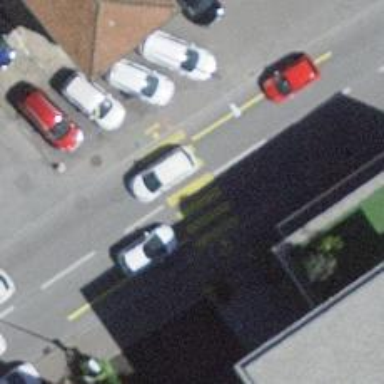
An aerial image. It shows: Zebra crossing on the road.